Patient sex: M
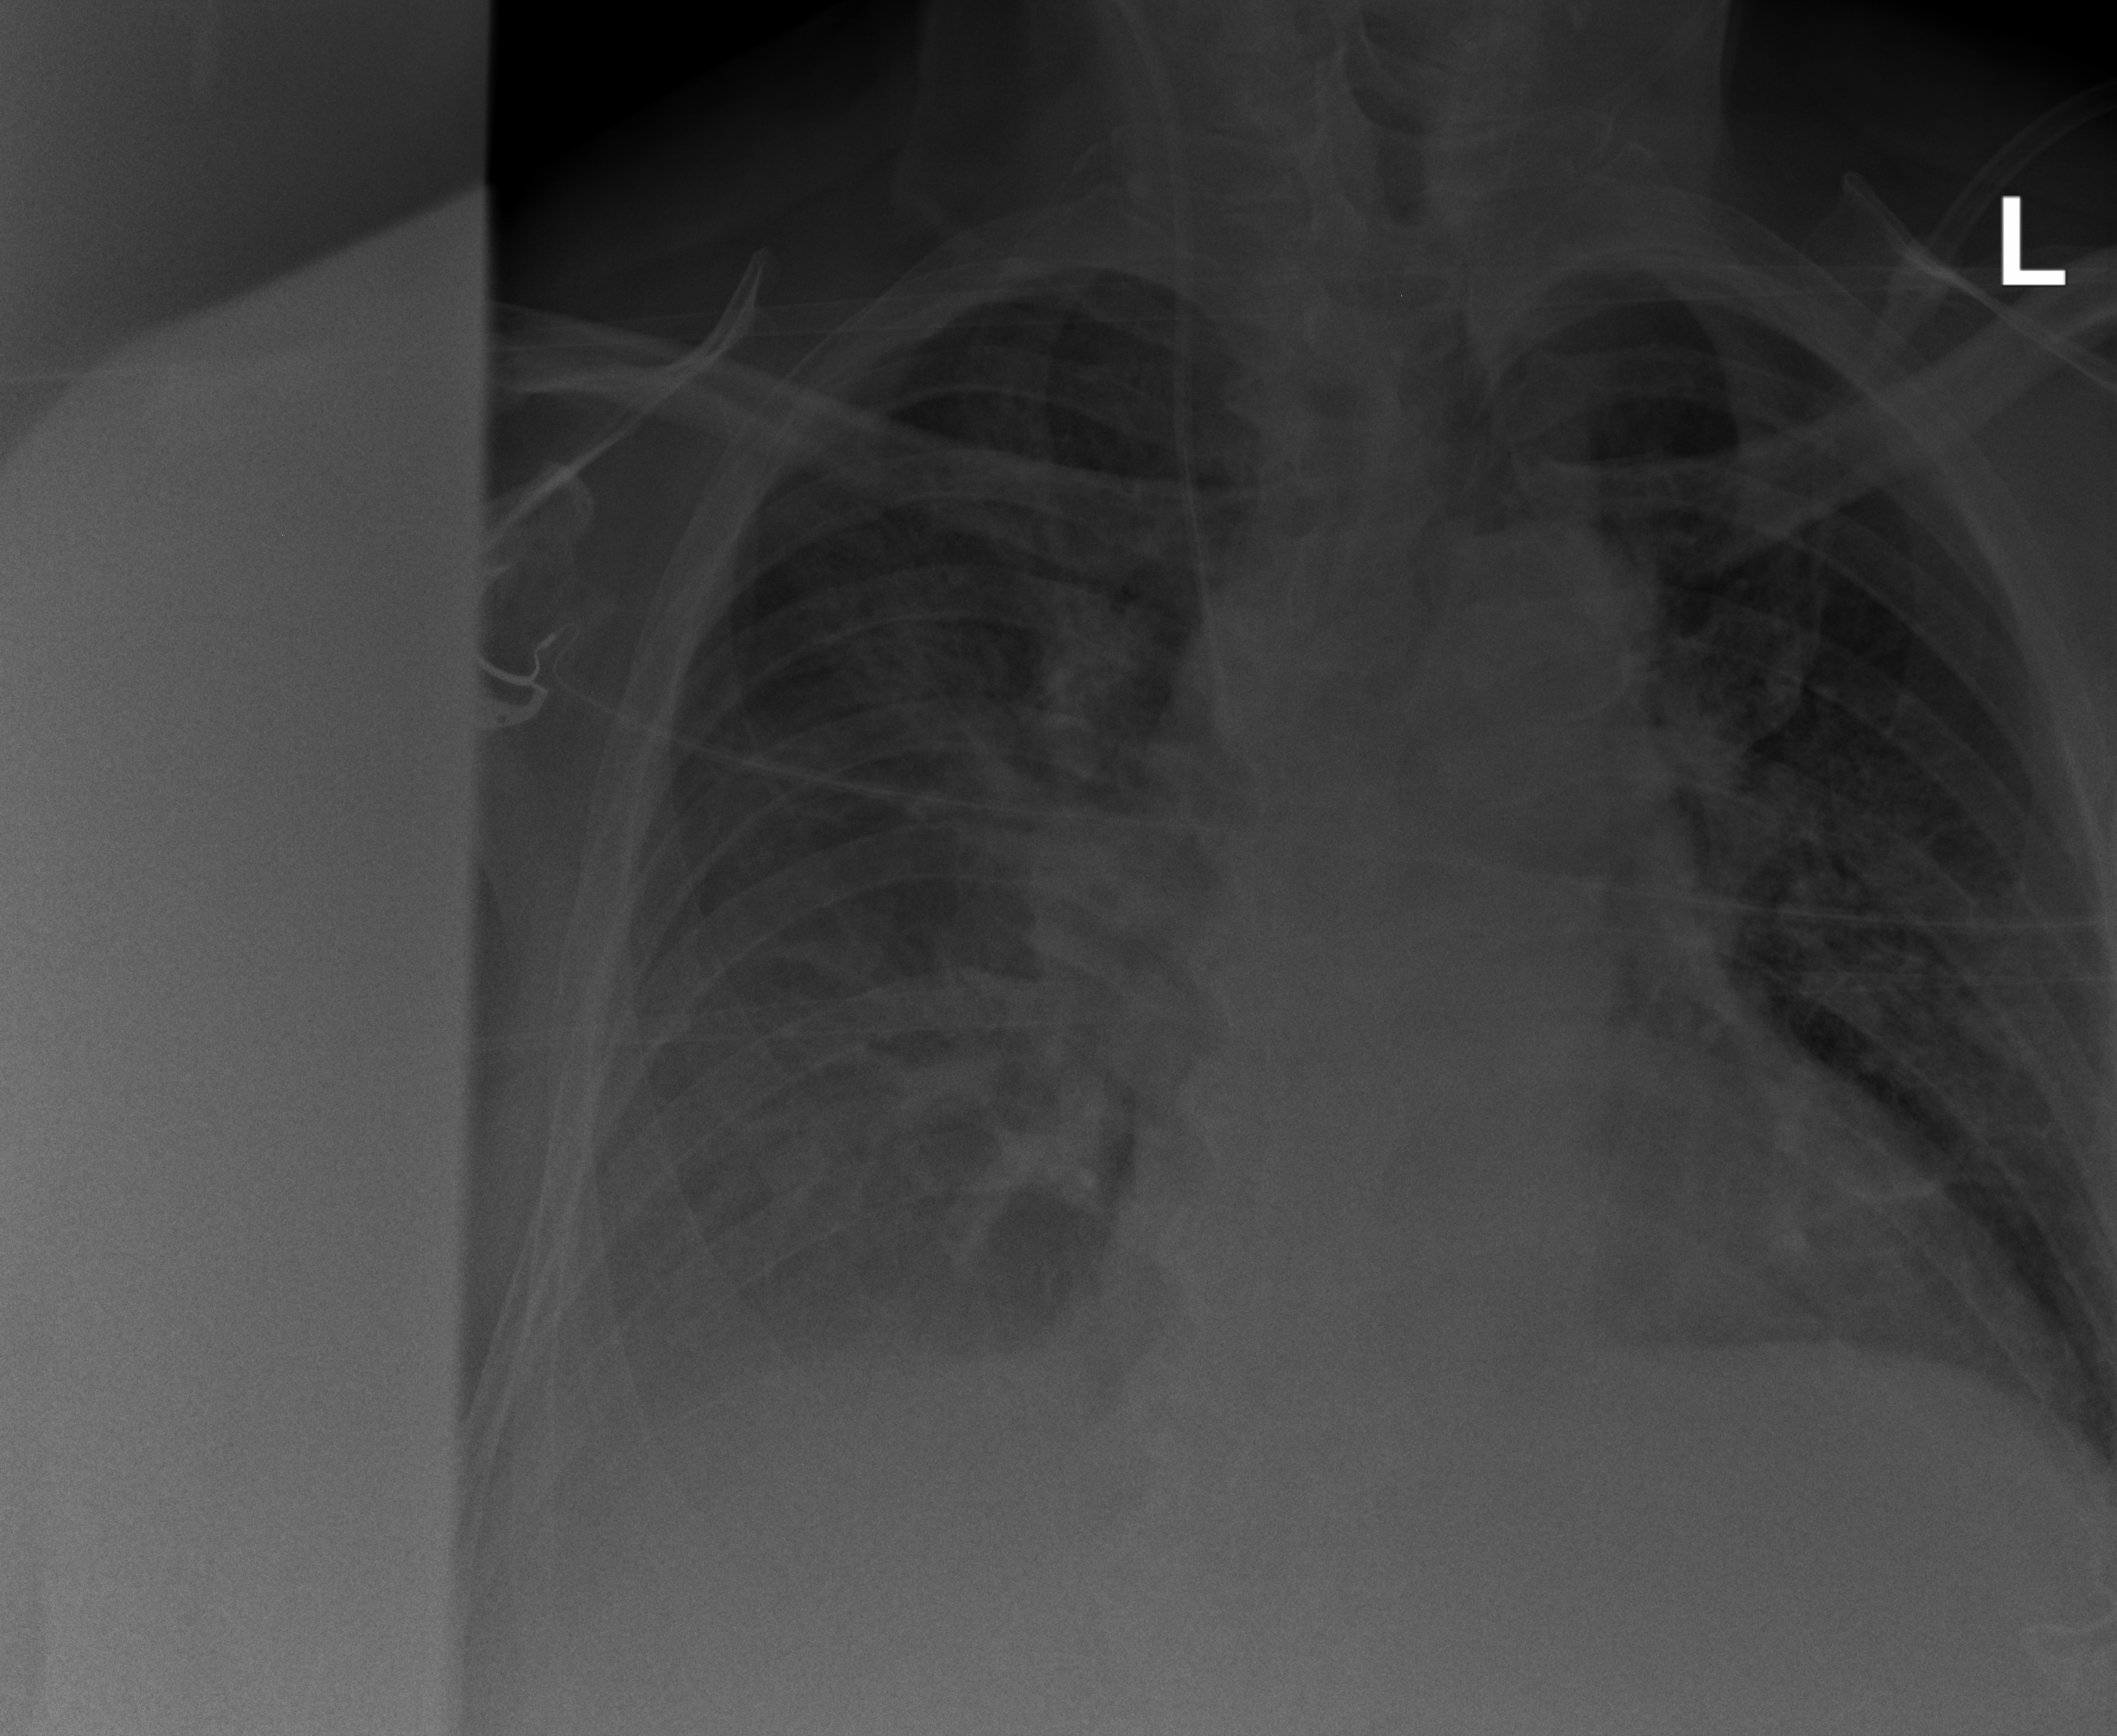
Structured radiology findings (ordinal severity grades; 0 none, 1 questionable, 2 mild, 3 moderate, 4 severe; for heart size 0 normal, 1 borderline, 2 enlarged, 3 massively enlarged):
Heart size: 2
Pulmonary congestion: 2
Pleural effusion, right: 3
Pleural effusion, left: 2
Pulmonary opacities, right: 2
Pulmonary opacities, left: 2
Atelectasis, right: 2
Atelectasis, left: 2